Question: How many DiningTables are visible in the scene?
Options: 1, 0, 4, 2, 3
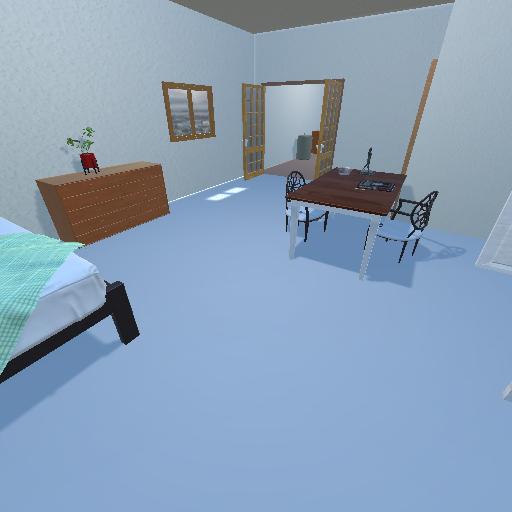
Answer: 1